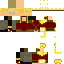
A male human skin with medium skin, wearing blonde long hair dressed in a red hoodie and black pants, featuring a closed mouth.